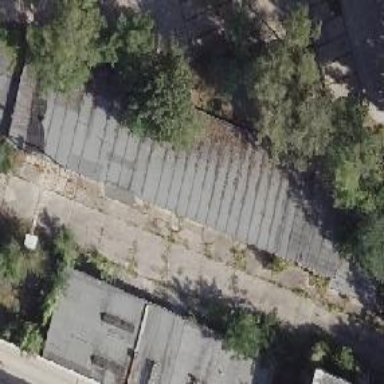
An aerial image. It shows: Group of garages.